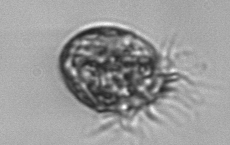
Label: Strombidium_morphotype1